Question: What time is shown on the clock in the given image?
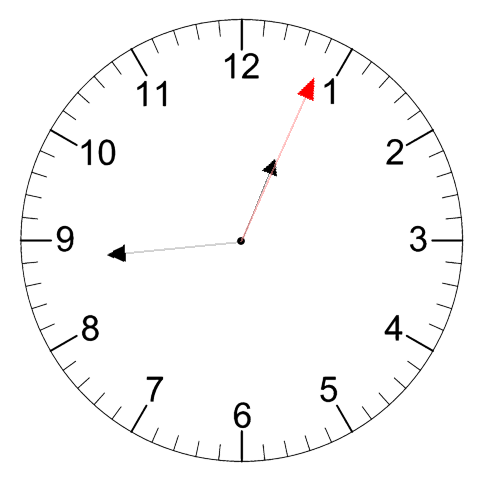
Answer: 12:44:04